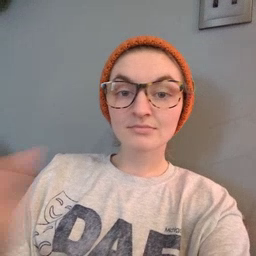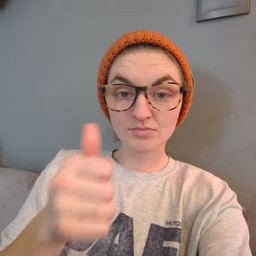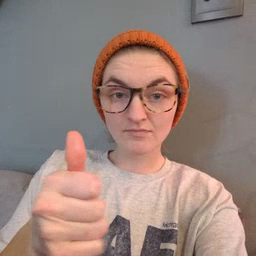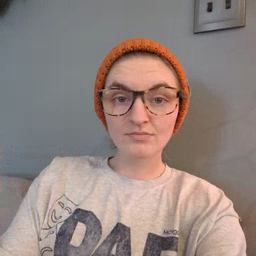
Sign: yourself